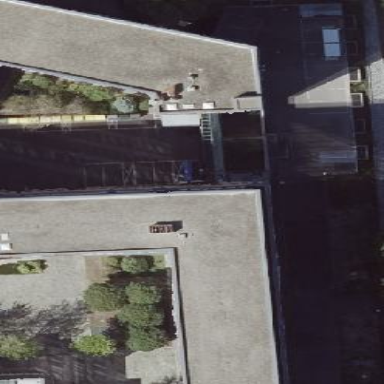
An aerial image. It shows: Parking building with flat roof.